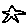
Label: star